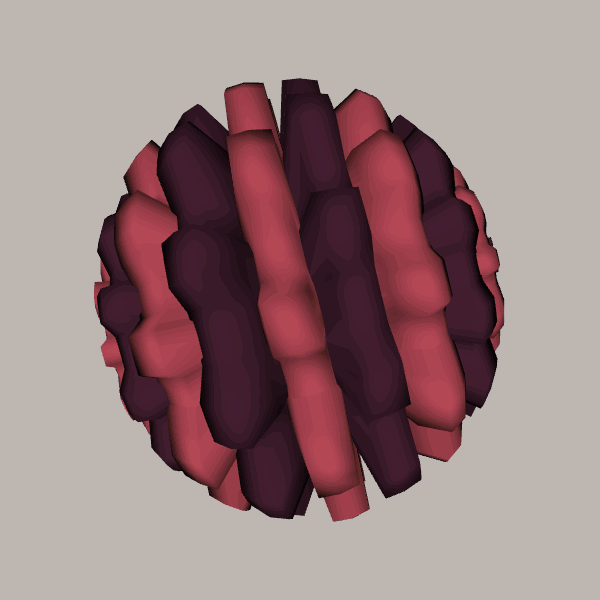
Background: light